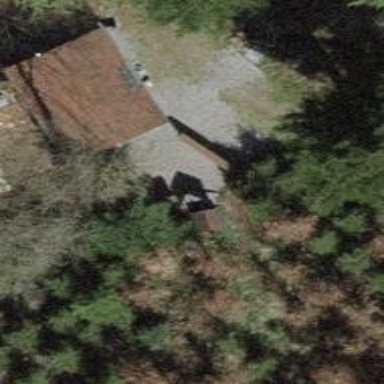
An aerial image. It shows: Cabin is depicted in the image.